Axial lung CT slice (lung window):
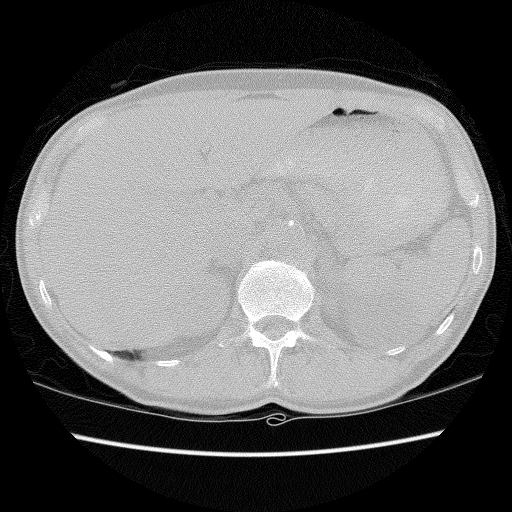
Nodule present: no